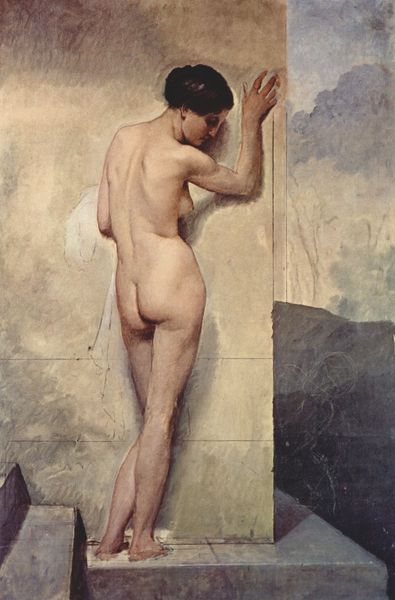
Titel: Weiblicher Akt
Künstler: Francesco Hayez
Standort: Milano
Institution: Pinacoteca di Brera
Schlagwörter: akt, baum, berg, blau, dunkel, felsen, fuß, gemälde, hand, haut, himmel, kopf, mann, meer, nackt, schatten, wasser, weiß, wolken, bäume, grün, landschaft, mädchen, brust, finger, frau, frisur, grau, haar, hell, hintergrund, licht, marmor, nacht, ohr, profil, rücken, schwarz, skizze, blick, dame, gebäude, haus, wolke, beige, hochformat, wand, architektur, arm, arme, barock, gesicht, mensch, stehen, stein, steine, trauer, bild, portrait, porträt, öl, hügel, stamm, schlank, haare, pose, stehend, schulter, schultern, umrandung, beine, aussicht, brüste, füße, gesäß, hintern, rückenansicht, ecke, berge, fels, mauer, tag, steinmauer, ölgemälde, treppe, treppen, dick, jugendstil, zopf, gris, jaune, symbolisme, angelehnt, festhalten, handtuch, melancholie, hochgesteckt, stufe, stufen, kontrapost, nackte, podest, allein, nachdenklich, ellenbogen, erotisch, wade, waden, nachdenken, dünn, umriss, kante, bad, escalier, wasserfarben, außen, antike, denken, höhe, hauswand, beton, ideal, arsch, popo, rippen, rückenakt, rückenfigur, wirbel, wirbelsäule, barfuß, künstler, tete, halt, verbergen, ehefrau, entwurf, kerl, femme fatale, rückansicht, gesims, griechisch, nymphe, dos, blanche, treppenstufe, velazquez, außenraum, femme, anlehnen, spielbein, standbein, ombre, arbre, ciel, paysage, cheveux, peinture, sein, main, tufe, mamor, unterschenkel, griechin, himmels, bleu, pierre, geist, überzeichnung, hinterteil, fille, tristesse, esquisse, dessin, classique, nuages, manet, monet, neuzeit, brune, aktgemälde, nue, sachlichkeit, mur, triste, bizeps, titten, picasso, drap, forêt, pied, grec, bras, jambes, beau, chignon, marche, marches, jambe, nudité, debout, étude, angle, schwimmbecken, fesse, fesses, degas, canon, inachevé, tücken, neunzehntes jahrhundert, gauguin, stuen, regard, wamd, historismus, himmel wolke, beauté, proportion, hintergrnd, mauerecke, voyeur, vertige, anzikr, depremiert, depremiertt, feuerbach, geschwungen, hoch, schmal, tief, traurig, verbegrne, grecque, personnage, po, nu, 19. jh., mannsweib, ´kampflesbe, hiuntergrund, position, caché, gouffre, rebord, femme nue, 0rückenansicht, adossée, andromède, contraposto, précipice, main tendue, appui, vulnérable, contrapposto, nez grec